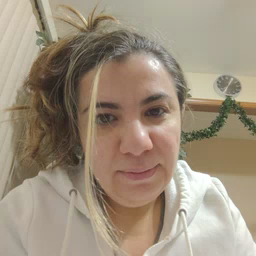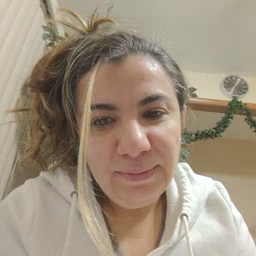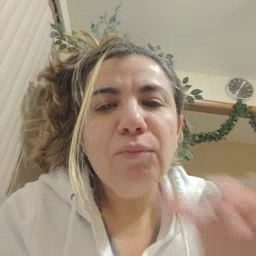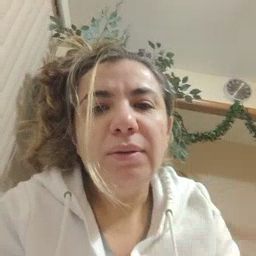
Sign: kiss